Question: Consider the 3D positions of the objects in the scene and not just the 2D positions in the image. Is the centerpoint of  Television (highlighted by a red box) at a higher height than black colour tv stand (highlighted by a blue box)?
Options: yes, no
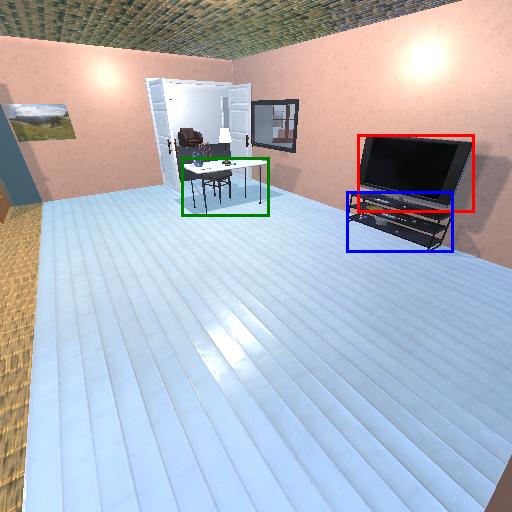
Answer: yes